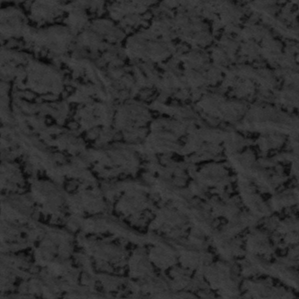
Label: frost